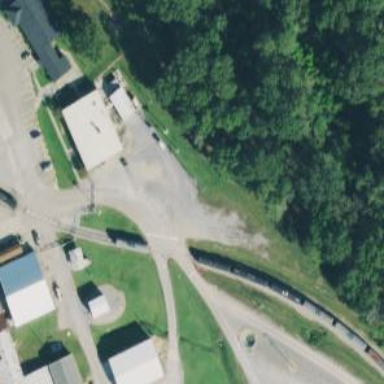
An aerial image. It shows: Railway spur service.